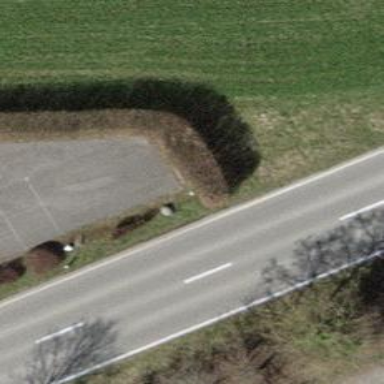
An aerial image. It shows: Hedge barrier.